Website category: university
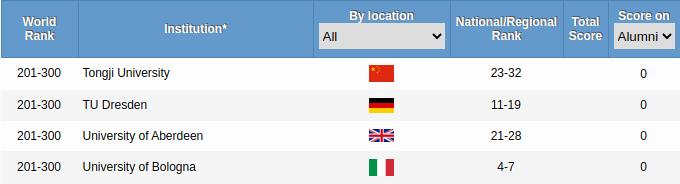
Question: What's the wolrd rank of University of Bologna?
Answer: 201-300

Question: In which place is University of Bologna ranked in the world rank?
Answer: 201-300

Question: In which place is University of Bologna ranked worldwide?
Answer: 201-300

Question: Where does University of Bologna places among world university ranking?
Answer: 201-300

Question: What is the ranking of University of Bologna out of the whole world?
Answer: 201-300

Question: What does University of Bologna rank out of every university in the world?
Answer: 201-300

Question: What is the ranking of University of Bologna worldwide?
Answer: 201-300

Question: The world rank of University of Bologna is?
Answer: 201-300

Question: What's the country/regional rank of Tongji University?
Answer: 23-32

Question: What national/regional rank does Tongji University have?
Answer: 23-32

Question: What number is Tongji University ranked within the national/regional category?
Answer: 23-32

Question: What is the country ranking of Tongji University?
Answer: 23-32

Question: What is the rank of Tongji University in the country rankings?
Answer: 23-32

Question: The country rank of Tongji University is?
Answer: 23-32

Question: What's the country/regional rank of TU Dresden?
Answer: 11-19

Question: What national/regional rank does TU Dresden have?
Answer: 11-19

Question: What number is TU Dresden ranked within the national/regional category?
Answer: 11-19

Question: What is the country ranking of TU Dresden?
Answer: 11-19

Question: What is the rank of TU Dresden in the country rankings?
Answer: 11-19

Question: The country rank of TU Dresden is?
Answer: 11-19

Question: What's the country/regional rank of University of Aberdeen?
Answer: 21-28

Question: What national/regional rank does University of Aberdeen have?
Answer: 21-28

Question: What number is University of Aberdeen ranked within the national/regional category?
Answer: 21-28

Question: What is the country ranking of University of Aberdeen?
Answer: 21-28

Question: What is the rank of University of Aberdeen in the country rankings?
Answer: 21-28

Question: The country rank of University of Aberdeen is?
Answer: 21-28

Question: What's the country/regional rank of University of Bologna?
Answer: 4-7

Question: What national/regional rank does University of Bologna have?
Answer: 4-7

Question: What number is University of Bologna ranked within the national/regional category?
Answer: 4-7

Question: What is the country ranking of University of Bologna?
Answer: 4-7

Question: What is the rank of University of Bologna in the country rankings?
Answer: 4-7

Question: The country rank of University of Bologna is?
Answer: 4-7

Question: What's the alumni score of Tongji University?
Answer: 0

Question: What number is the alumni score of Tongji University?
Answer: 0

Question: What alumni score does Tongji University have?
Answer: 0

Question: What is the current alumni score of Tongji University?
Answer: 0

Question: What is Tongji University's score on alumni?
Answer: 0

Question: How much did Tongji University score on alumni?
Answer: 0

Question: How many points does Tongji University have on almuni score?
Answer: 0

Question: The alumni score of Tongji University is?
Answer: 0